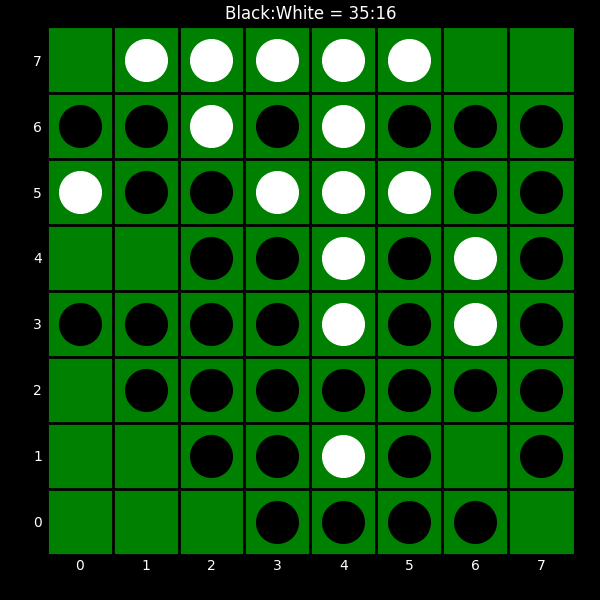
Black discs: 35
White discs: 16